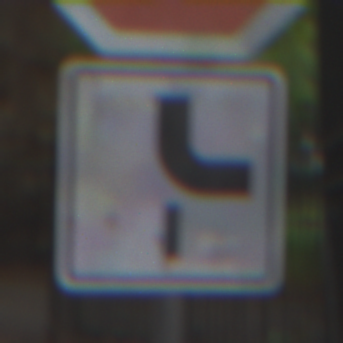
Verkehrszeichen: VerlaufVorfahrtsstrasse10
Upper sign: Stop
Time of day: MorningAfternoon
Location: Outdoor (Urban)
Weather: Overcast
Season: NotSpecified
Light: Natural